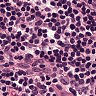
Metastatic tissue present: no